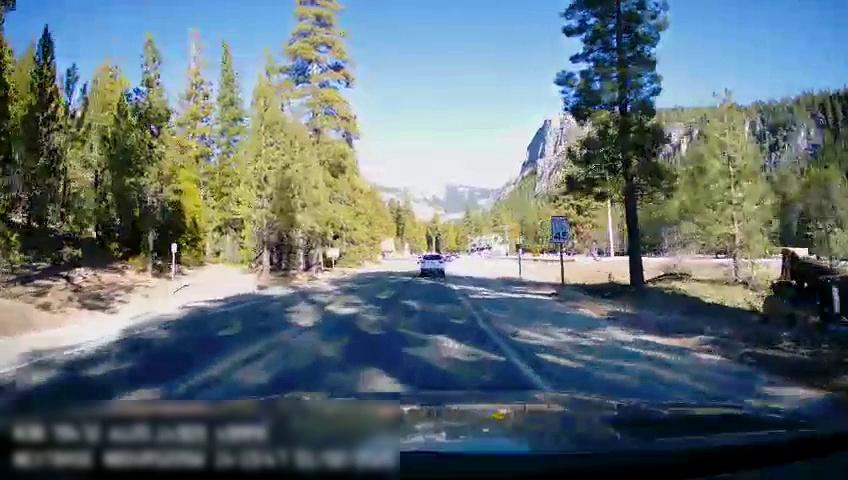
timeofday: Day
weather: Sunny
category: Drivable Space
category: Vehicles | SUV
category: Lanes | Opposite Lane
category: Lanes | Current Lane
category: Traffic | Signs